You are looking at raw rotor-rig vibration samples arranged as a grayscale image. Diagnose the rotating machine from this image, choosing from: normal, misalignment, unbalance, looseness.
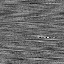
Answer: normal